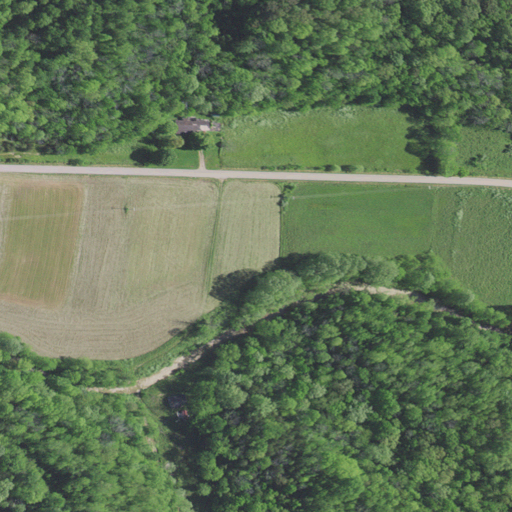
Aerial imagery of valley in Kentucky named Atwood Hollow containing deciduous forest, pasture, mixed forest, open development, and shrub